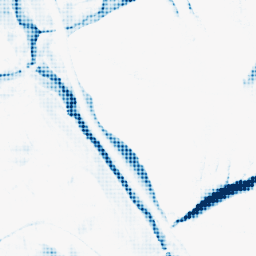
Category: morphological
Decomposition family: morphological_square
Decomposition parameters: operation: closing
size: 20
Upsampling method: sinc_blackman
Upsampling parameters: scale: 4
kernel_size: 4
Upsampling scale: 4